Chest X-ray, PA view. Patient: 54 years old, sex F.
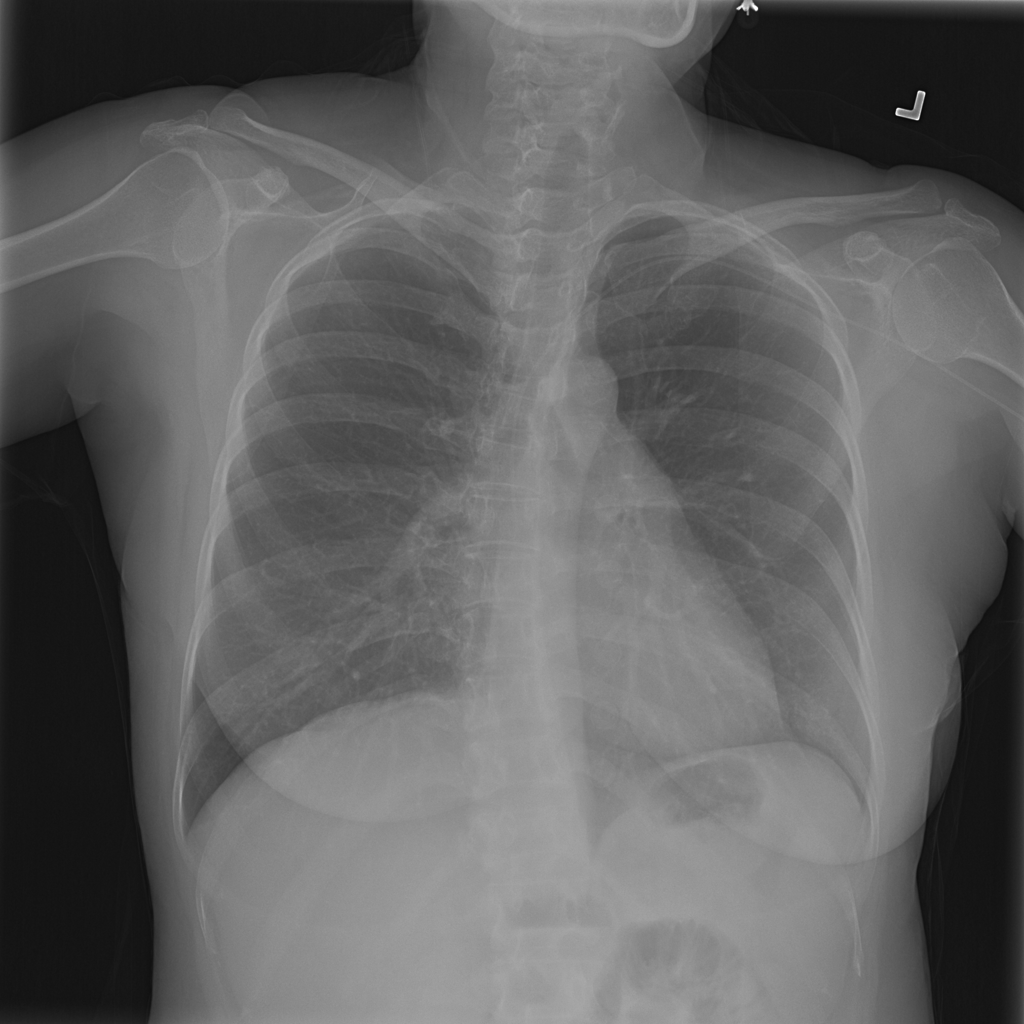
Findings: No Finding